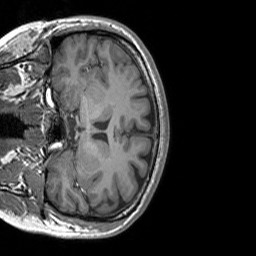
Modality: T1w
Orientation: coronal
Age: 23
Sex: female
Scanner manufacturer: siemens
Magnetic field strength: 3 T
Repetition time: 1.8 s
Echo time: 0.00252 s